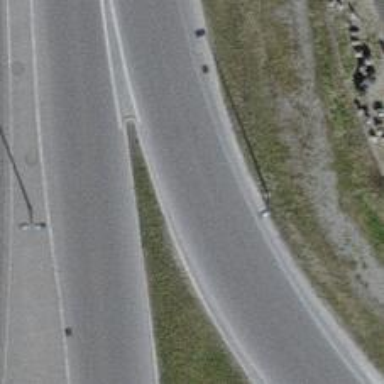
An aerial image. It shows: Secondary link road.